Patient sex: M
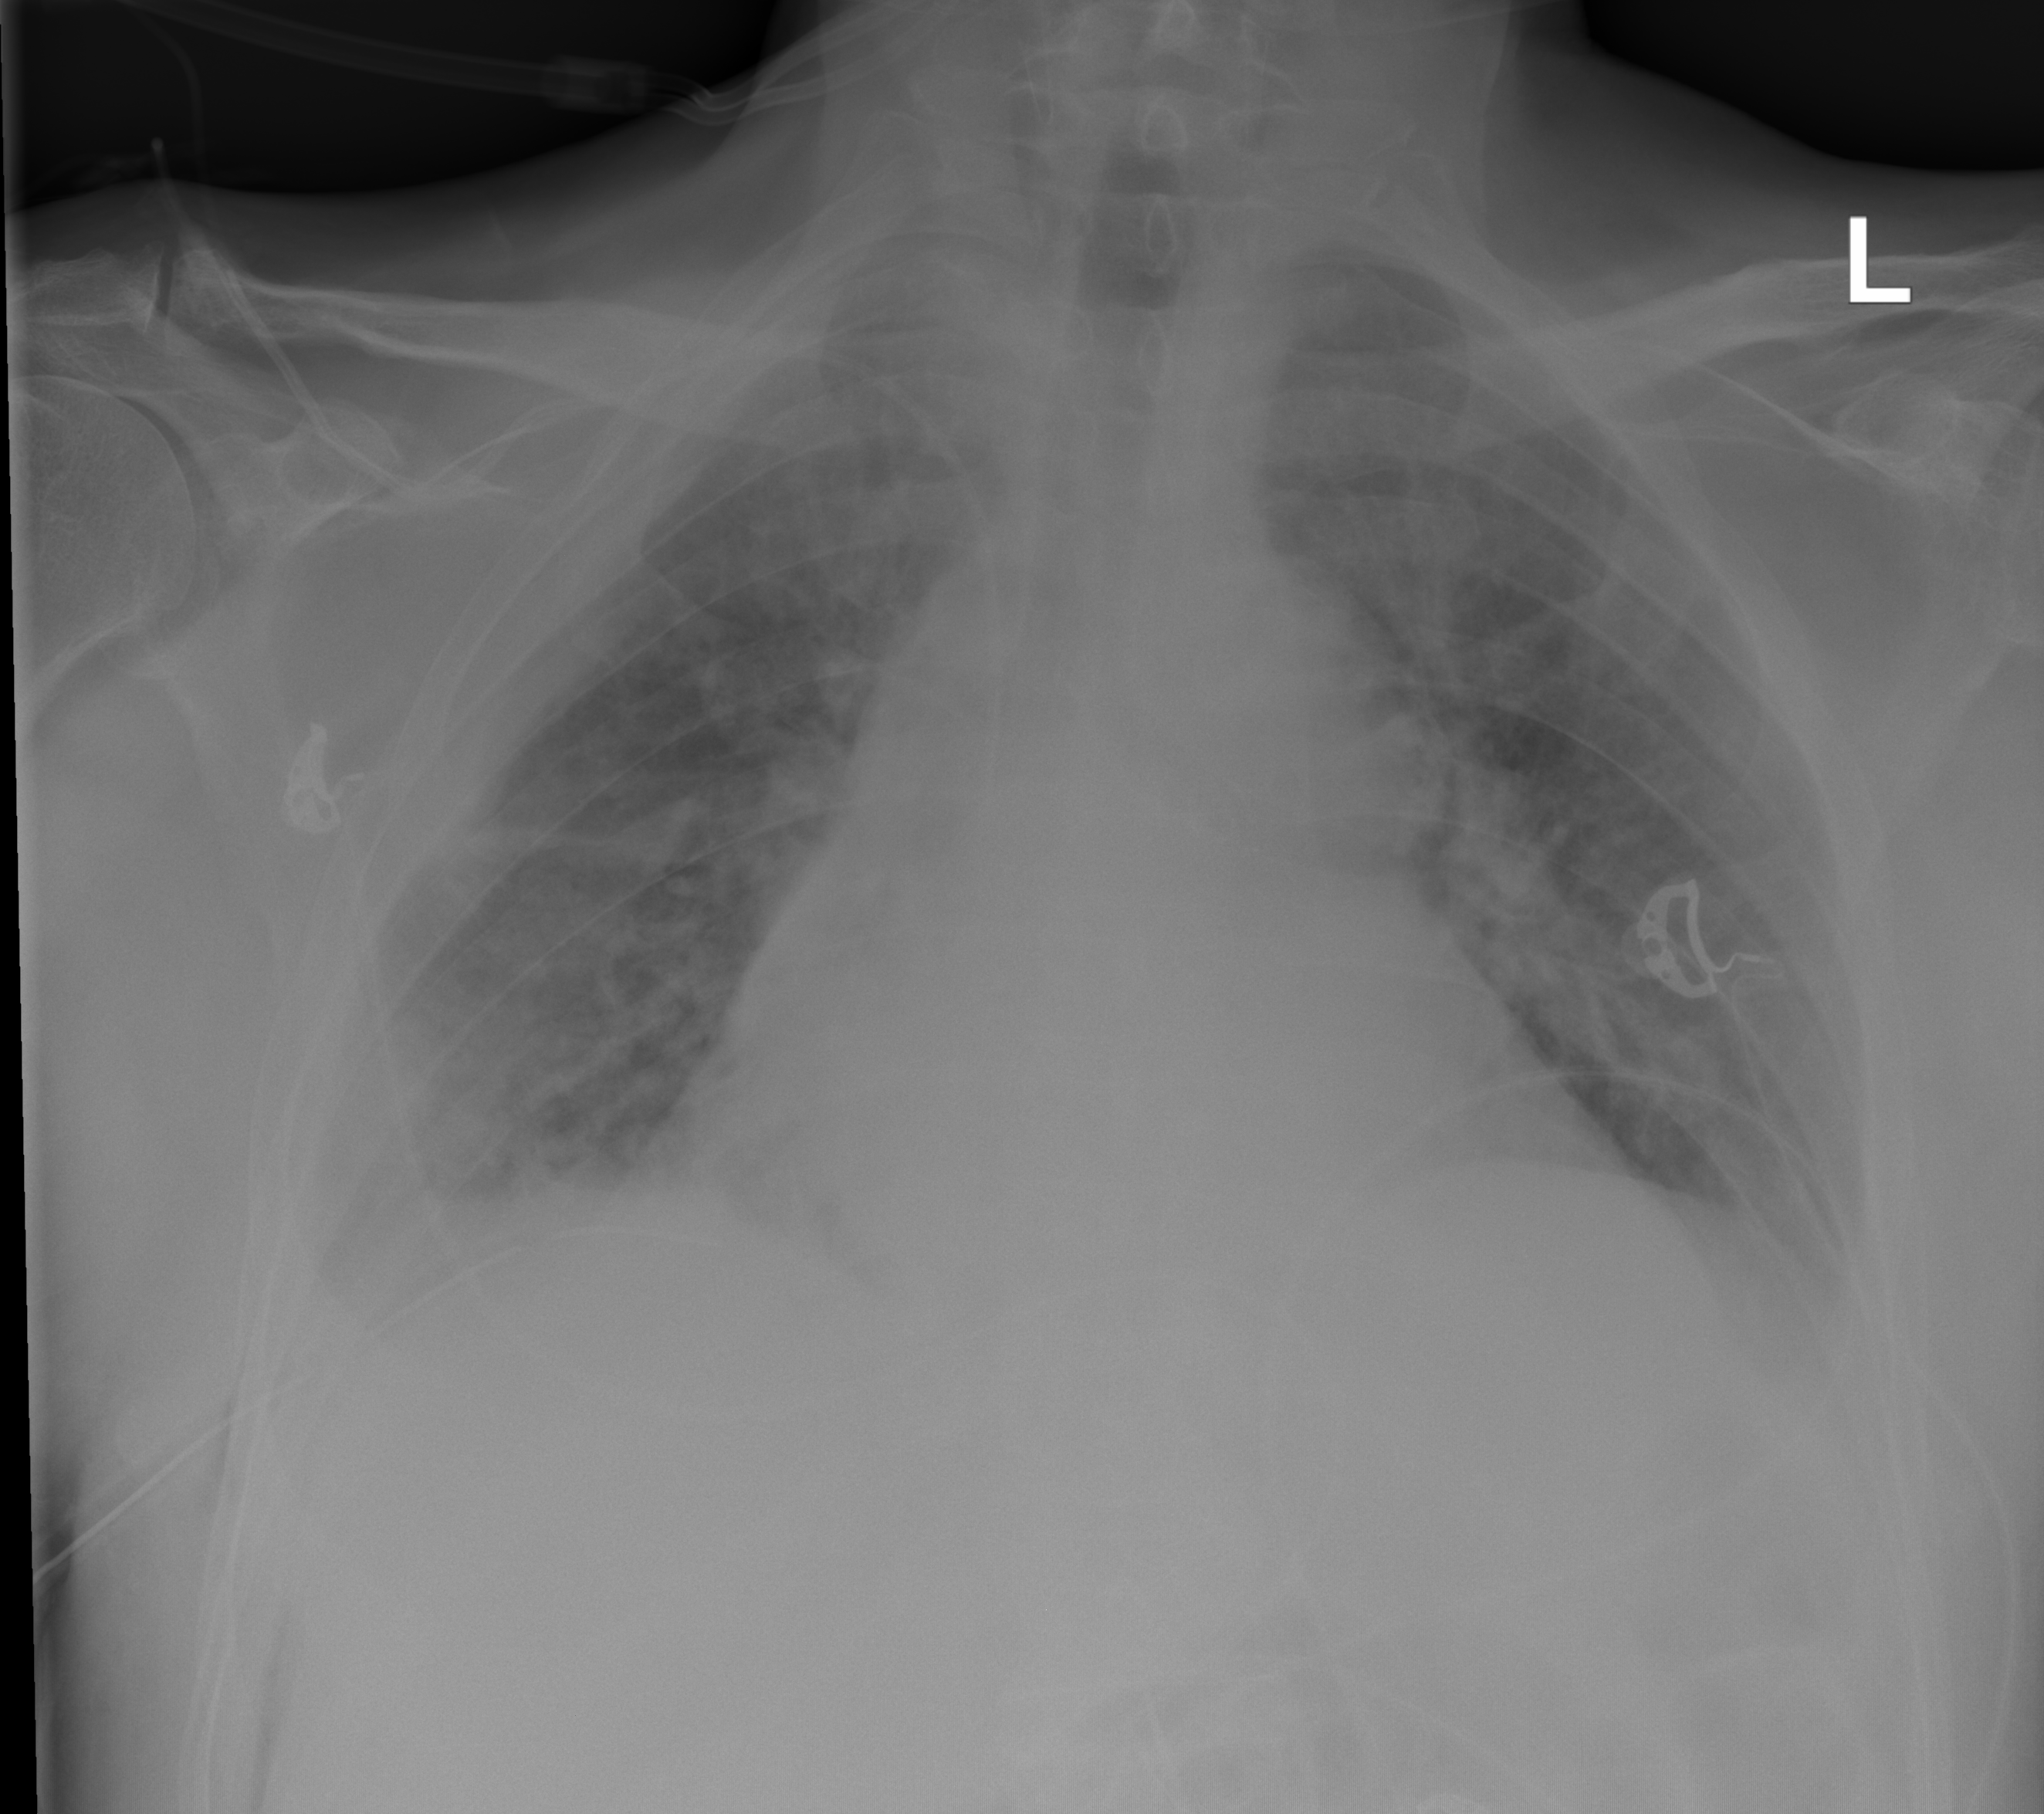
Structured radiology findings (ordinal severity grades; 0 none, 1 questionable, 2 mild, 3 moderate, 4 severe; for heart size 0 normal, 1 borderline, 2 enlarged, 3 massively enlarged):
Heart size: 2
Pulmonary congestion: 0
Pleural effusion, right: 2
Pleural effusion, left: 0
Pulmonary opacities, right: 1
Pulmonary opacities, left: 0
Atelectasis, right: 2
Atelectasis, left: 0